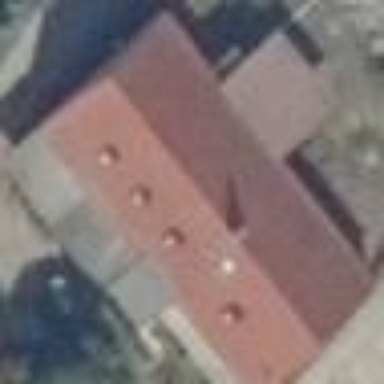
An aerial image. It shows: Detached building.